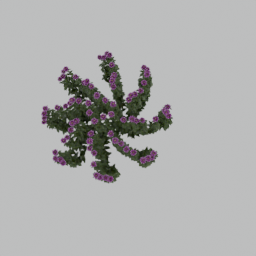
Label: nature